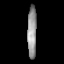
Tissue: prostate
Cell type: T cells
Senescence score: 0.7128
Nuclear area (px): 455
Mean DAPI intensity: 154.815